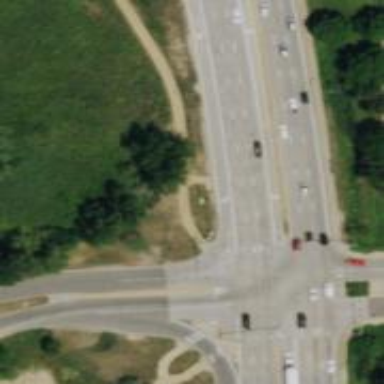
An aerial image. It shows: Trunk highway.